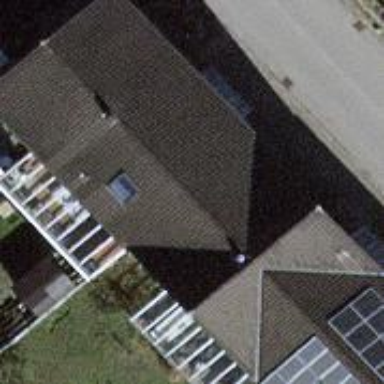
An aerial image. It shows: Building with gabled roof made of brown roof tiles. The roof is oriented along the structure of the building.